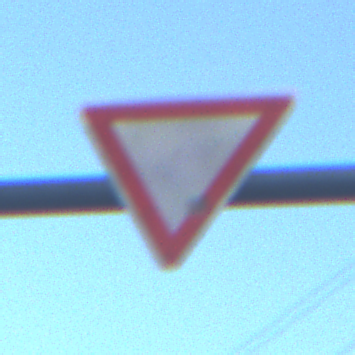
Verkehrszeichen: VorfahrtGewaehren
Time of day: SunriseSunset
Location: Outdoor (RoadRail)
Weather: Clear
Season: NotSpecified
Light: Natural